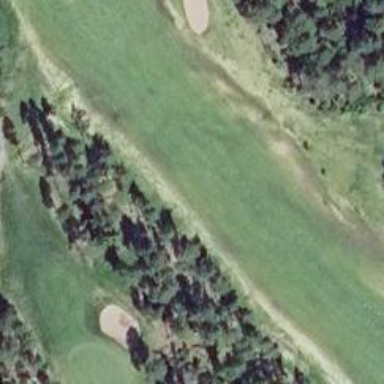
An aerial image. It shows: View of golf hole.